九年级 · 画法几何学
如图, $A B$ 是 $\odot O$ 的弦, $O C \perp A B$, 垂足为 $C, O D / / A B, O C=\frac{1}{2} O D$, 则 $\angle O D B$的度数为 $($ )

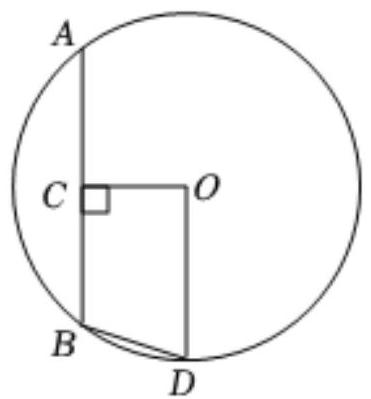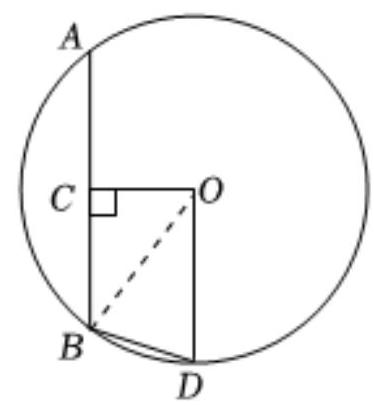
A. $65^{\circ}$

B. $70^{\circ}$

C. $75^{\circ}$

D. $80^{\circ}$

第 II 卷（非选择题）


答案: C
解析: 解: 如图所示, 连接 $O B$,

$\therefore O B=O D=r$,

$\because O C \perp A B$, 垂足为 $C, O D / / A B, O C=\frac{1}{2} O D$,

$\therefore$ 在 Rt $\triangle O B C$ 中, $O C=\frac{1}{2} O B$,

$\therefore \angle O B C=\angle B O D=30^{\circ}$,

$\because O B=O D=r$,
$\therefore \triangle B O D$ 是等腰三角形,

$\therefore \angle O B D=\angle O D B=\frac{1}{2} \times\left(180^{\circ}-30^{\circ}\right)=75^{\circ}$,

故选: $C$.

如图所示(见详解), 连接 $O B$, 得 Rt $\triangle O B C$, 且 $O B=O D=r, O C=\frac{1}{2} O D, O D / / A B$, 由此即可求出 $\angle O B C=\angle B O D=30^{\circ}$, 再根据等腰三角形的性质即可求解.

本题主要考查圆与含 $30^{\circ}$ 角的直角三角形, 等腰三角形性质的综合运用, 掌握圆的知识, 含 $30^{\circ}$ 角的直角三角形的性质, 等腰三角形性质是解题的关键.